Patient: sex F, age 76
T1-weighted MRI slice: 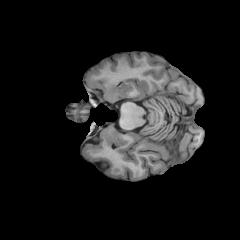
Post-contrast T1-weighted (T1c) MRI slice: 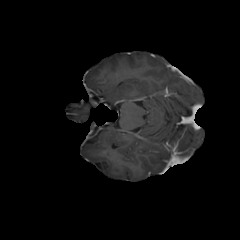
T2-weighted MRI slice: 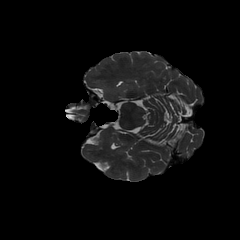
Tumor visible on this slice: no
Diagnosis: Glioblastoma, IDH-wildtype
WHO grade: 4